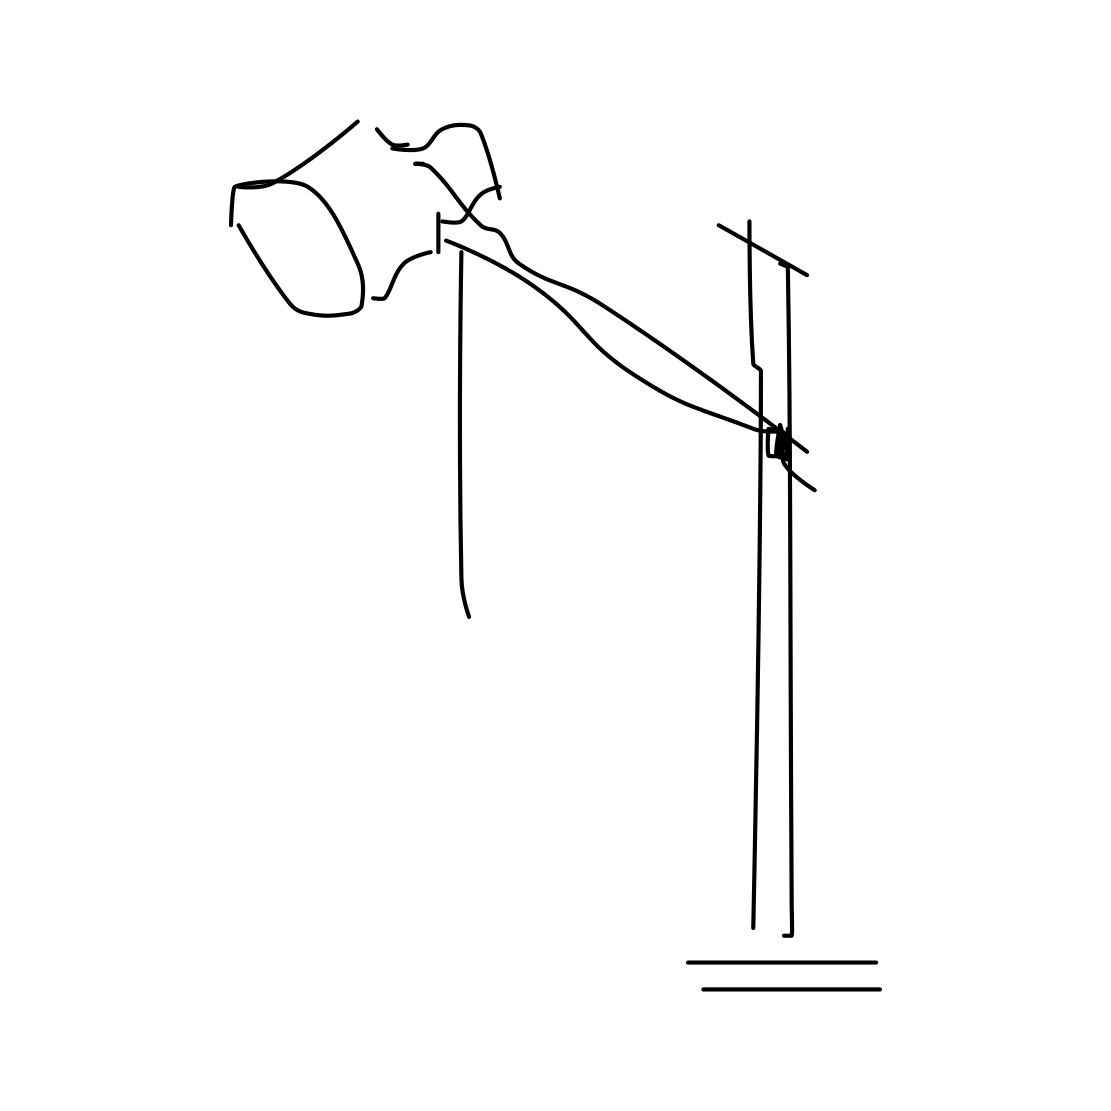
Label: tablelamp